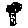
Label: tree